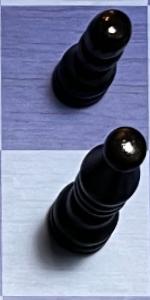
Label: Bishop_Black